Interaction volume radius: 10 \u00c5
Interaction volume height: 15 \u00c5
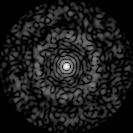
Disorder parameter: 0.8286